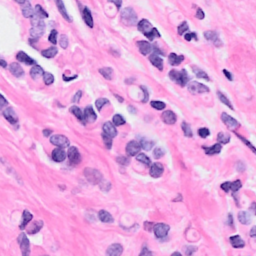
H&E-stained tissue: Breast